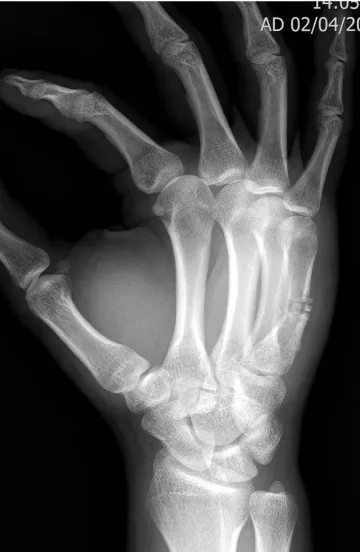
Oblique view. Postoperative 8 weeks. . Initial CMC dislocation and fracture was well healed, however displacement of fracture on metacarpal body caused by secondary fracture is aggravated and malunion was suspected.
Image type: radiology (x_ray)